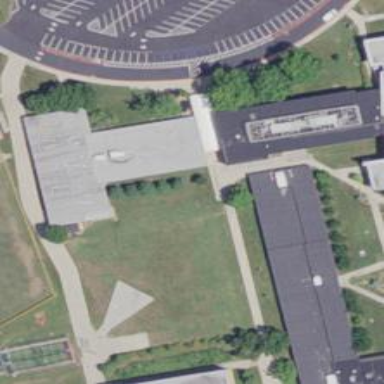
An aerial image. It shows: School building.